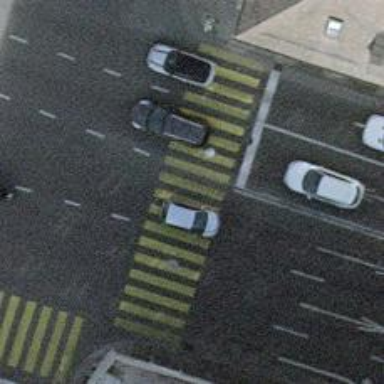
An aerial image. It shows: Crossing with traffic signals.